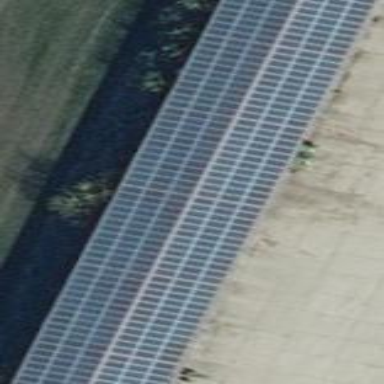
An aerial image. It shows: Building equipped with solar photovoltaic panel for generating electricity. The small installation is solar power generator.